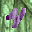
Label: 4